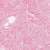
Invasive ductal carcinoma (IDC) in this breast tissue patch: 0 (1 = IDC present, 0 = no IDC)